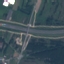
Label: Highway